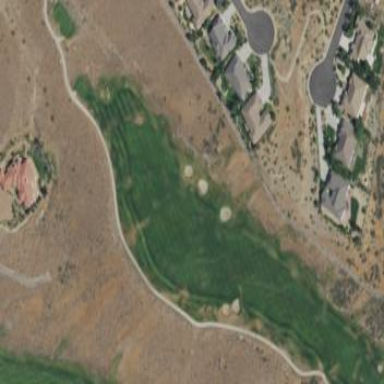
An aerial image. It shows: Area of rough grass used for golf.